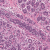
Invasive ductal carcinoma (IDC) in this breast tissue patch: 0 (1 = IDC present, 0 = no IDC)